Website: lowes
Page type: customer-info-address
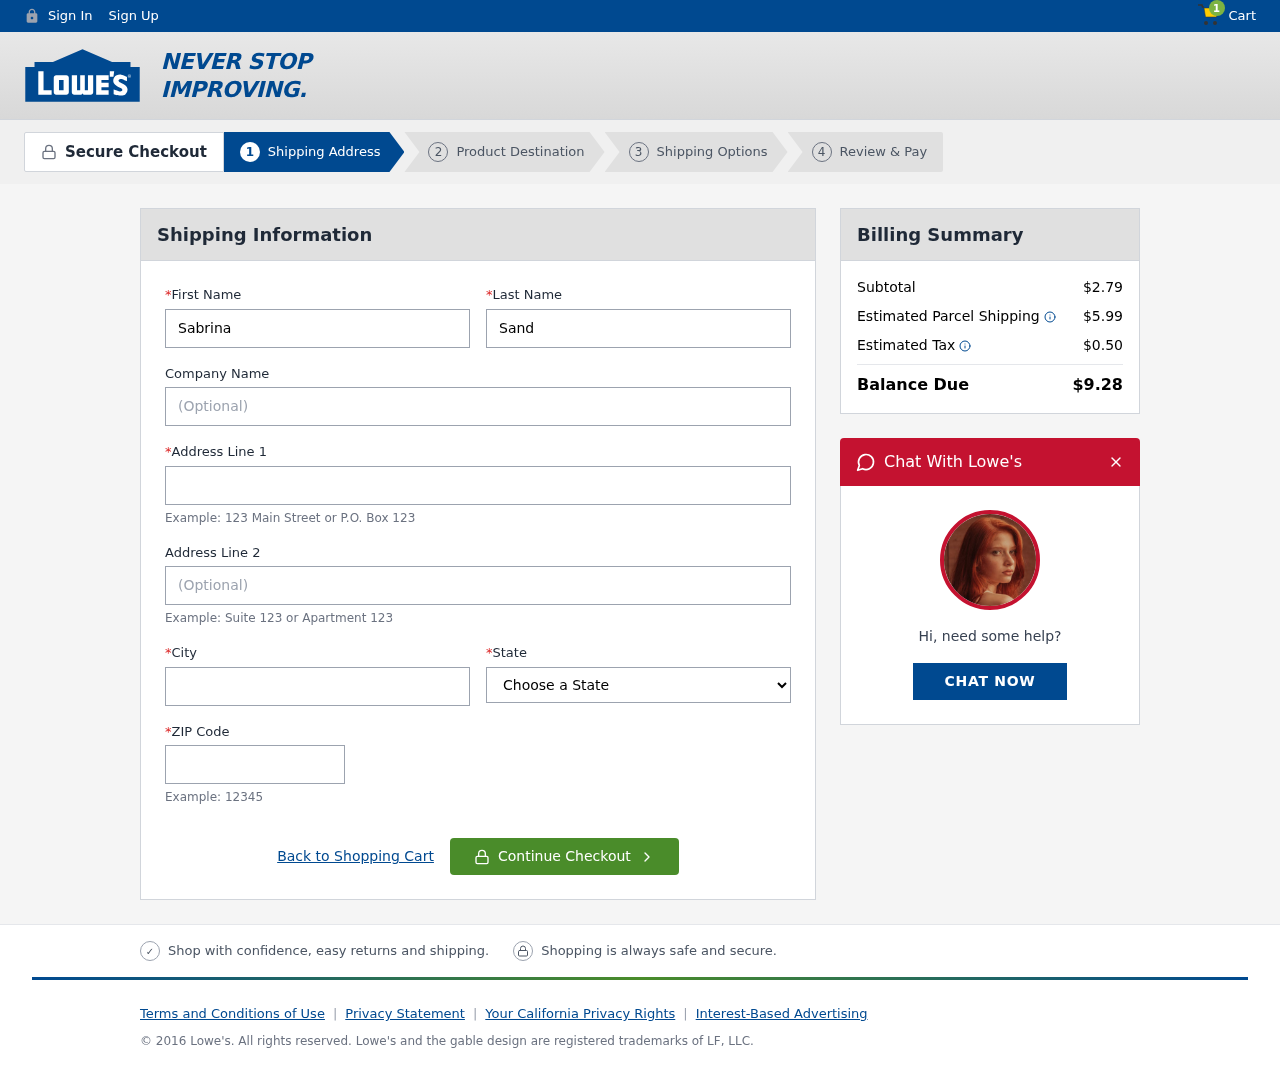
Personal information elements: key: PII_CITY
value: Wigginschester
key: PII_FIRSTNAME
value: Sabrina
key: PII_LASTNAME
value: Sandoval
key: PII_POSTCODE
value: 97085
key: PII_STATE
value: Vermont
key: PII_STREET
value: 82899 James Views
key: PII_STREET2
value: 44207 Fitzpatrick Shoals Suite 618
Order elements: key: ORDER_NUM_ITEMS
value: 1
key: ORDER_SUBTOTAL
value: $2.79
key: ORDER_SHIPPING_COST
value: $5.99
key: ORDER_TAX
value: $0.50
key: ORDER_TOTAL
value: $9.28